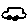
Label: car